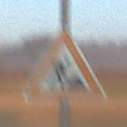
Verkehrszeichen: Arbeitsstelle
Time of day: Dawn
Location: Outdoor (Nature)
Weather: Clear
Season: NotSpecified
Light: Natural